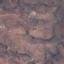
Land use / land cover class: HerbaceousVegetation